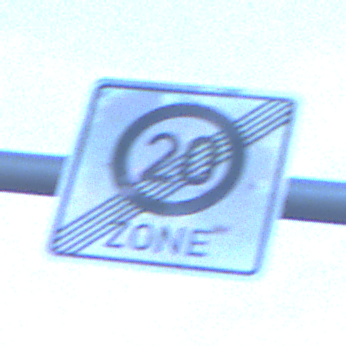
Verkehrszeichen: EndeZone20
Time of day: Dawn
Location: Outdoor (Urban)
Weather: PartlyCloudy
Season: NotSpecified
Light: Natural